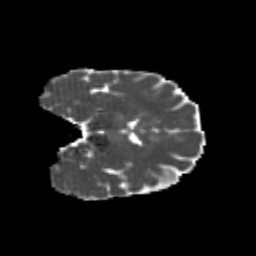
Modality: MD
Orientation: coronal
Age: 23
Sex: female
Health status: healthy
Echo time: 0.074 s